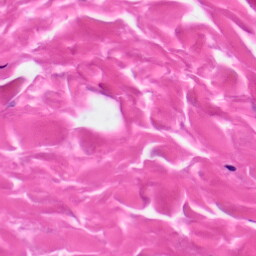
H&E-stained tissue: Skin